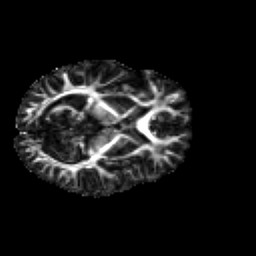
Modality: FA
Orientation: axial
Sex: female
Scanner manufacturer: siemens
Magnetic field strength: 3 T
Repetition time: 5 s
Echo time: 0.071 s